Question: I've both VS 2012 and VS 2013 installed on my computer. The problem is that when I download an VSIX-File and open it with the Visual Studio version selector the file gets opened by VS but instead of installing it. VS opens the file as if it was an unknown binary format.
The attached image shows how VSIX-files are opened (happens with every file ... this is just an example):

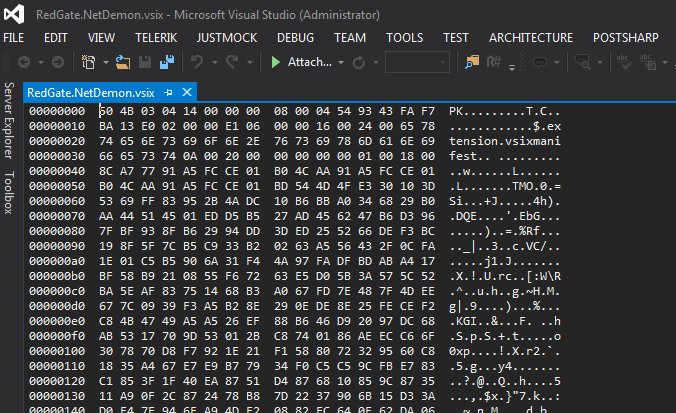
Answer: I faced the same issue. Just use the VSIXInstaller to install the extension.
You can open "Developer Command Prompt for VS2012" tool in Start -> Microsoft Visual Studio 2012 -> Visual Studio Tools. On the console, run the below command:
> VSIXInstaller <path to vsix file>